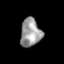
Tissue: skin
Cell type: Epithelial cells
Senescence score: 0.2027
Nuclear area (px): 565
Mean DAPI intensity: 154.942